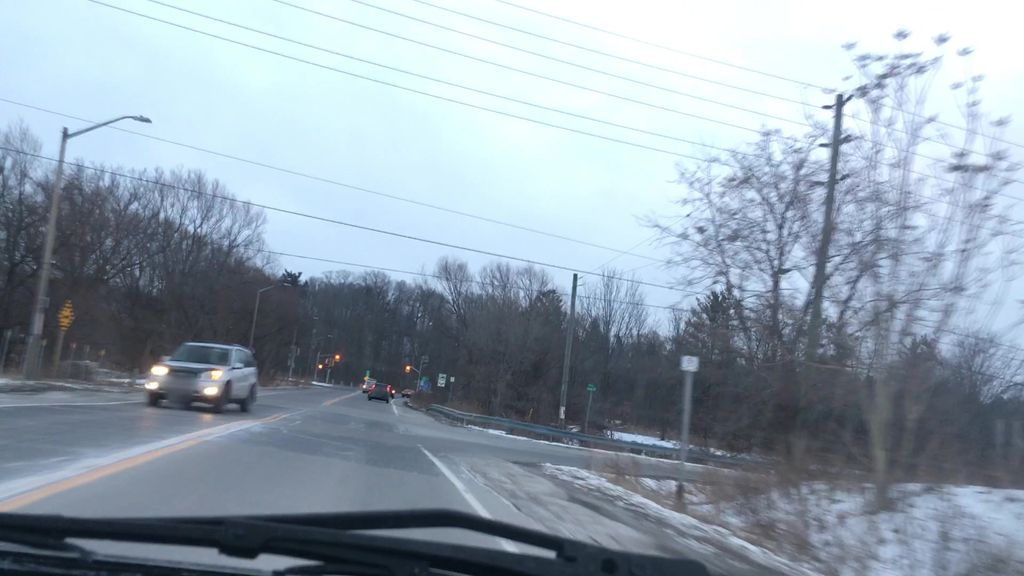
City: hamilton